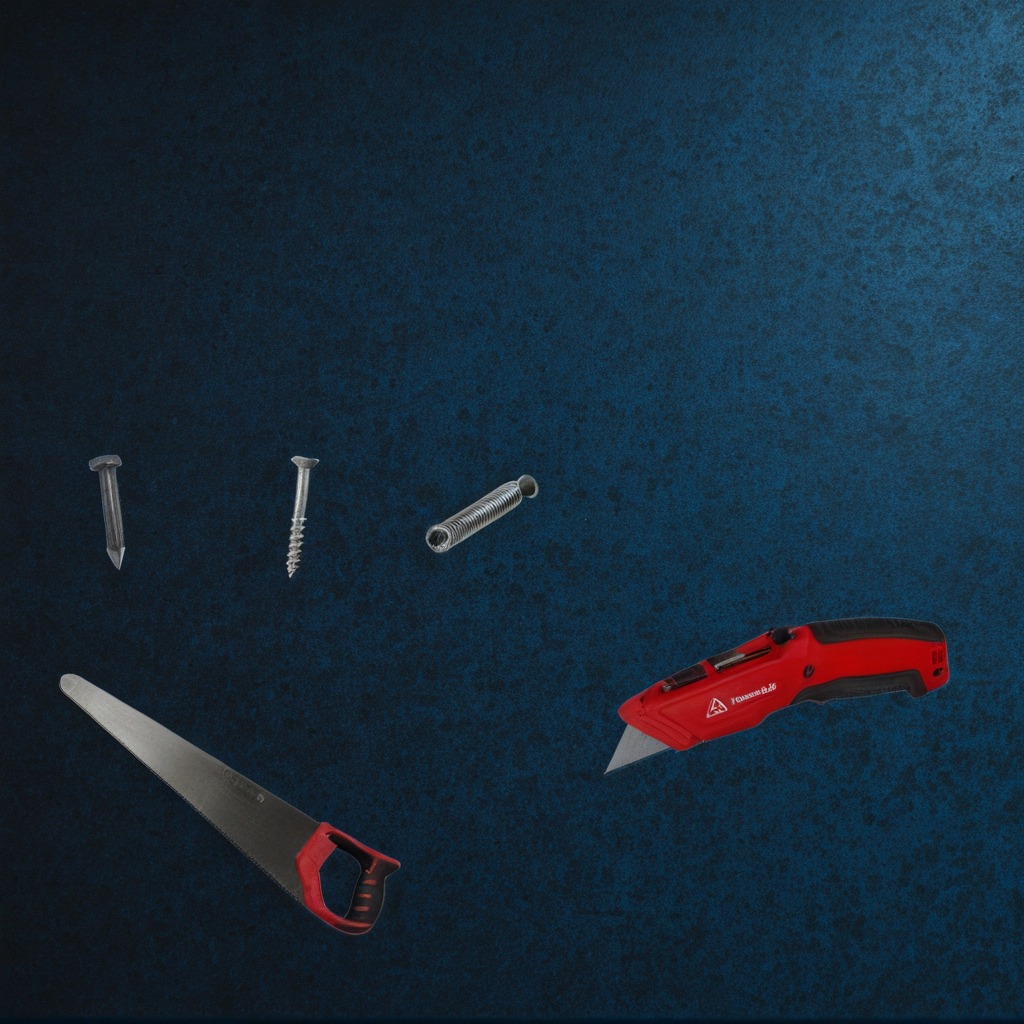
A metal machine screw, an iron nail, a coiled metal spring, and a handheld metal saw are lying on the granite tabletop.